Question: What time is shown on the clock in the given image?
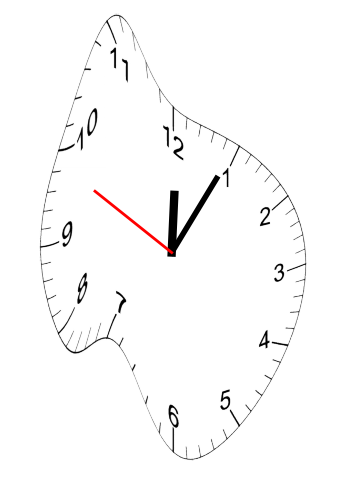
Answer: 12:04:49